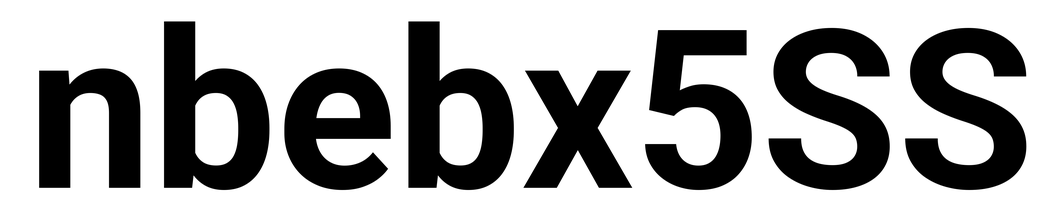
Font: Roboto_Bold